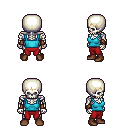
a pixel art fantasy rpg character, male body template, skeleton, teal pirate shirt, red pants, plain hairstyle, leather bracers, brown shoes, four views (front, back, left, right), 2x2 character sprite sheet, small pixel art, hard edges, no anti-aliasing